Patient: sex M, age 80
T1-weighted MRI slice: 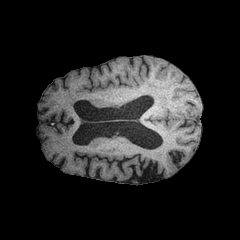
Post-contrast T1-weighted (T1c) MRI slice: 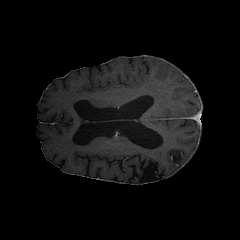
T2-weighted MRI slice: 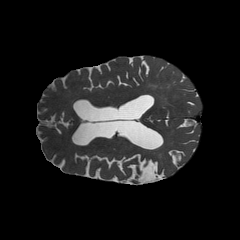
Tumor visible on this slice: no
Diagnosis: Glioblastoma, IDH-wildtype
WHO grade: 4